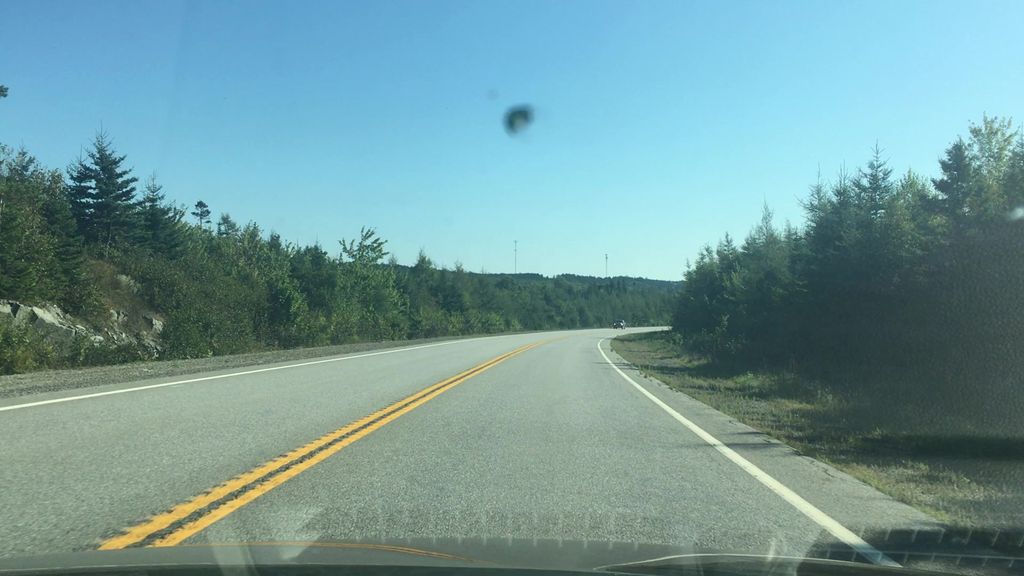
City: halifax